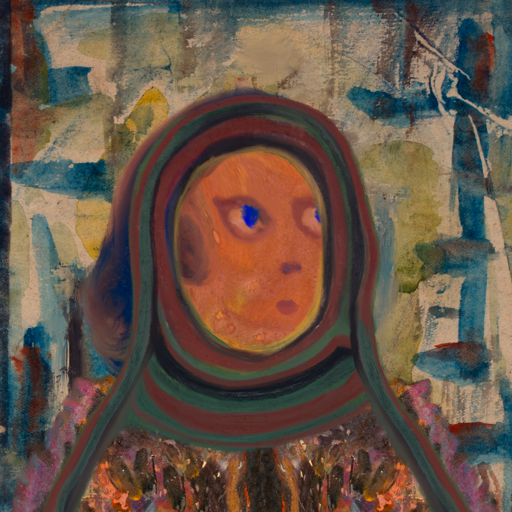
Background: Orphan, Head And Neck Side: Mother_And_Son_Son, Face Side: Mother_And_Son_Mother, Bust: Gypsy_Queen, Hair Side: Mother_And_Son_Son, Head Accessory: After_Raid_Scarf, Second Necklace: Blank, Necklace: Blank, Baby: Blank